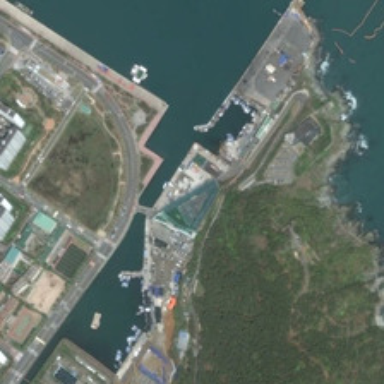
Several boats are in a port near some buildings and green trees .